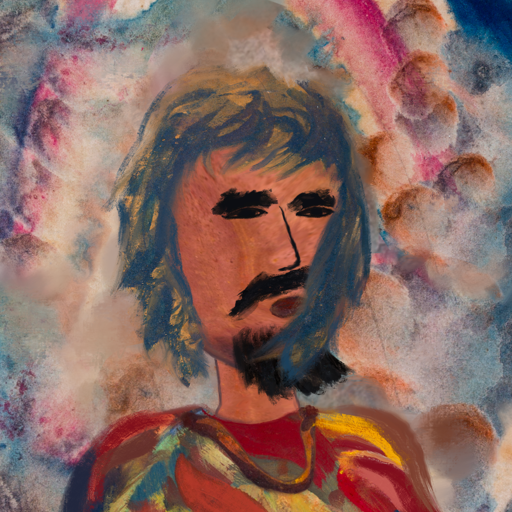
Background: Rupkatha, Head And Neck Side: Mother_And_Son_Mother, Face Side: Mosgoul, Bust: Mother_And_Son_Son, Hair Side: In_The_Sun, Head Accessory: Blank, Second Necklace: Comrade, Necklace: Blank, Baby: Blank